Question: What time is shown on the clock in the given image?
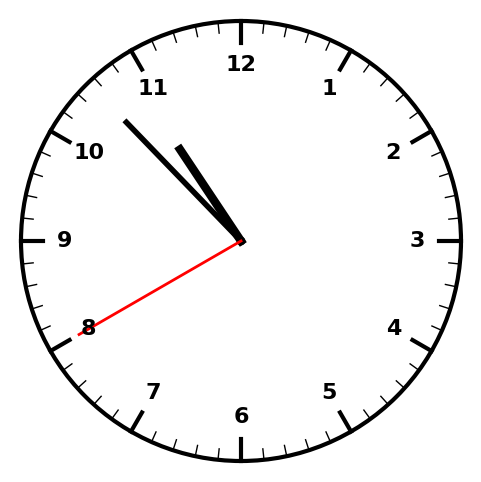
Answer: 10:52:40